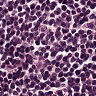
Metastatic tissue present: no